Question: I use VS 2013 (VB) and asp.net.
I have a gridview created programatically using values from an MS SQL 2012 table.
The asp.net for the gridview is as follows
'''
<asp:GridView ID="availableRuns" runat="server" HorizontalAlign="Center" CssClass="Asset_table" HeaderStyle-CssClass="Asset_table_header" ></asp:GridView>
'''
The VB code for the gridview is
'''
Dim RTORun As New RTO
Dim RTORuns As New List(Of RTO)
RTORuns = RTORun.getRTO
availableRuns.DataSource = RTORuns
availableRuns.DataBind()
'''
I have another sub that I want to use to convert the values in the cells to images which is Currently used to change the text value.
'''
Protected Sub changeText()
Dim row As GridViewRow
For Each row In availableRuns.Rows
Dim i As Integer
For i = 0 To row.Cells.Count - 1
If row.Cells(i).Text = "1" Then
row.Cells(i).Text = "Yes"
ElseIf row.Cells(i).Text = "0" Then
row.Cells(i).Text = ""
End If
Next
Next
End Sub
'''
This produces the following gridview

I want to be able to insert an image in replacement for 1 (or Yes as it is in the image) and leave it blank if 0. I have no idea how to do this can anyone offer some pointers as googling hasnt helped as they all reference an image control in the asp.net page which I dont have.
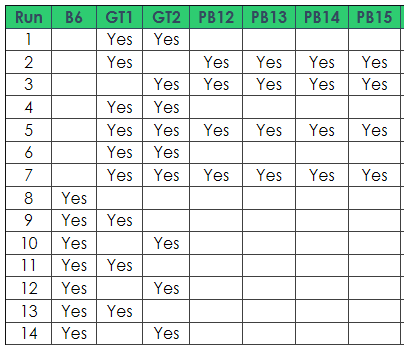
Answer: You can do it in 2 ways - either direct HTML assignment:
'''
If row.Cells(i).Text = "1" Then
row.Cells(i).Text = "<img src='MyYesImg.jpg' />"
'''
where "MyYesImg.jpg" is an image that exists in the same folder as your ASPX page. Also you have to make sure that grid columns have their 'HtmlEncode' property set to 'False' for image to propertly display.
Or, by programmaticaly adding Image Control (which you have - it's a standard ASP.NET control, part of the framework)
'''
Dim img As Image
'...loop code
If row.Cells(i).Text = "1" Then
row.Cells(i).Text = ""
img = New Image
img.ImageUrl = "MyYesImg.jpg"
row.Cells(i).Controls.Add(img)
'''
Again "MyYesImg.jpg" is the image file that exists in the same folder as your ASPX page